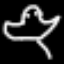
Label: frog